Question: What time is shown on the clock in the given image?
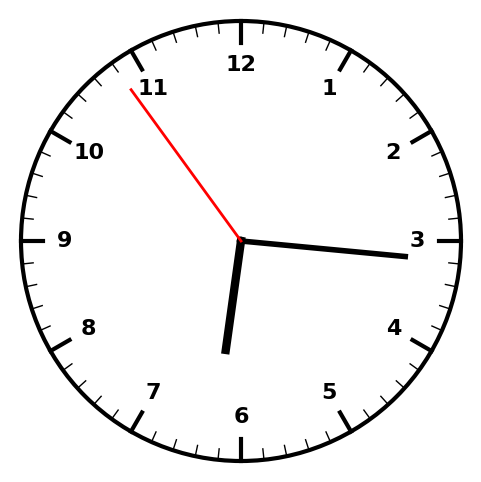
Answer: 06:15:54